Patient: sex F, age 68
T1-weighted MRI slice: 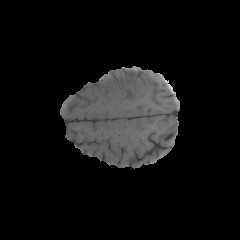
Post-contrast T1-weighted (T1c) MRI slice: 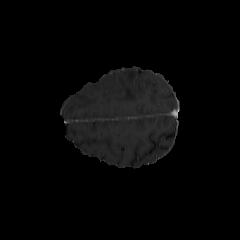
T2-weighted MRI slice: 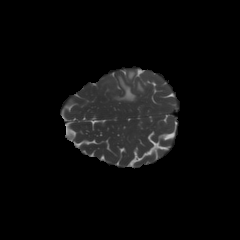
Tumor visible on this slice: yes
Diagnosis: Glioblastoma, IDH-wildtype
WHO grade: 4